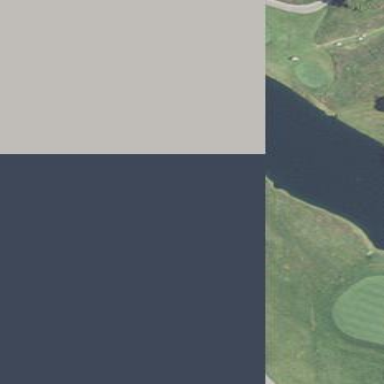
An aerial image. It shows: Area of rough grass used for golf.